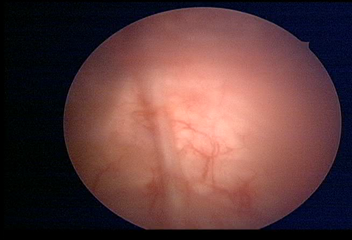
Modality: WLC
Class: Normal mucosa
Bladder cancer association: No